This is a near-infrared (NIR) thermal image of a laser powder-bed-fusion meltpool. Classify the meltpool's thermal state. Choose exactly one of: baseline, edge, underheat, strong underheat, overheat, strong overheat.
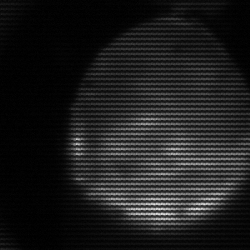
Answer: edge